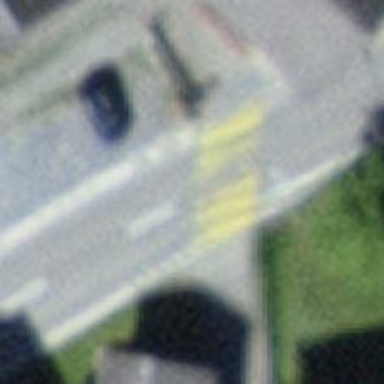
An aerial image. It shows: Primary road with asphalt surface.